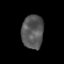
Tissue: prostate
Cell type: T cells
Senescence score: 0.8786
Nuclear area (px): 719
Mean DAPI intensity: 87.082